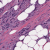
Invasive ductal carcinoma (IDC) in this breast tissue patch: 1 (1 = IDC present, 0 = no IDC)